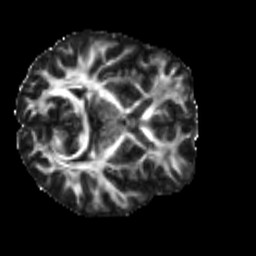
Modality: FA
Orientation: axial
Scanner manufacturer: siemens
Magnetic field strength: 3 T
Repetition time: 4 s
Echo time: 0.0594 s